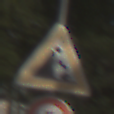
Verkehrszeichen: SteinschlagLinks
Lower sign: Geschwindigkeit5
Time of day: MorningAfternoon
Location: Outdoor (Urban)
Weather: PartlyCloudy
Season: NotSpecified
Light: Natural